Question: e.g
'''
<table lsdata="{1:'Ship-To Location',4:true}">
</table>
'''
It can't use string contains selector 'document.querySelector("table[lsdata*='Ship-']")' to select DOM like image:

I read below pages but no answer
- <URL>
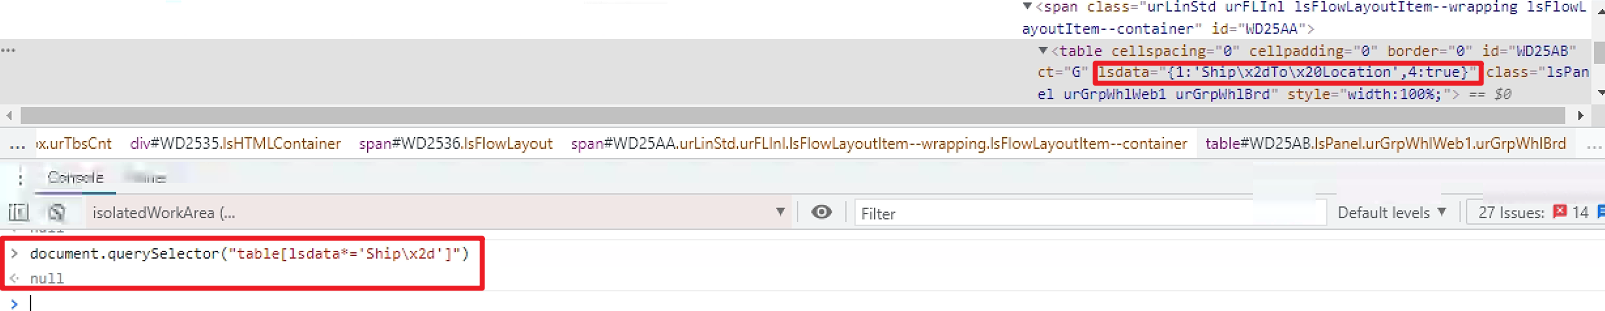
Answer: You have to escape the '\' but in this case '\' didn't seem to work so I tried with '\\' and it worked:
'''
const item = document.querySelector('table[lsdata*="Ship\\x2d"]')
console.log(item)
'''
'''
<table lsdata="{1:'Ship-To Location',4:true}">
</table>
'''